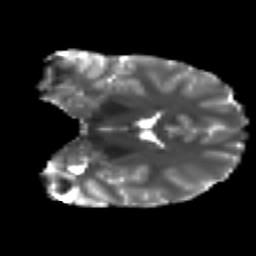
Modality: T2w
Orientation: coronal
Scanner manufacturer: ge
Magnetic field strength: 3 T
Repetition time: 7.98 s
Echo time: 0.0701 s